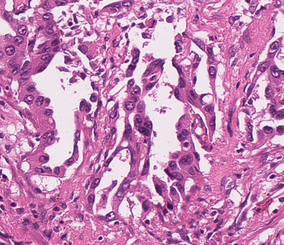
Tumor epithelial tissue: yes
Tumor-associated stroma tissue: yes
Normal tissue: no